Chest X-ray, PA view. Patient: 25 years old, sex M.
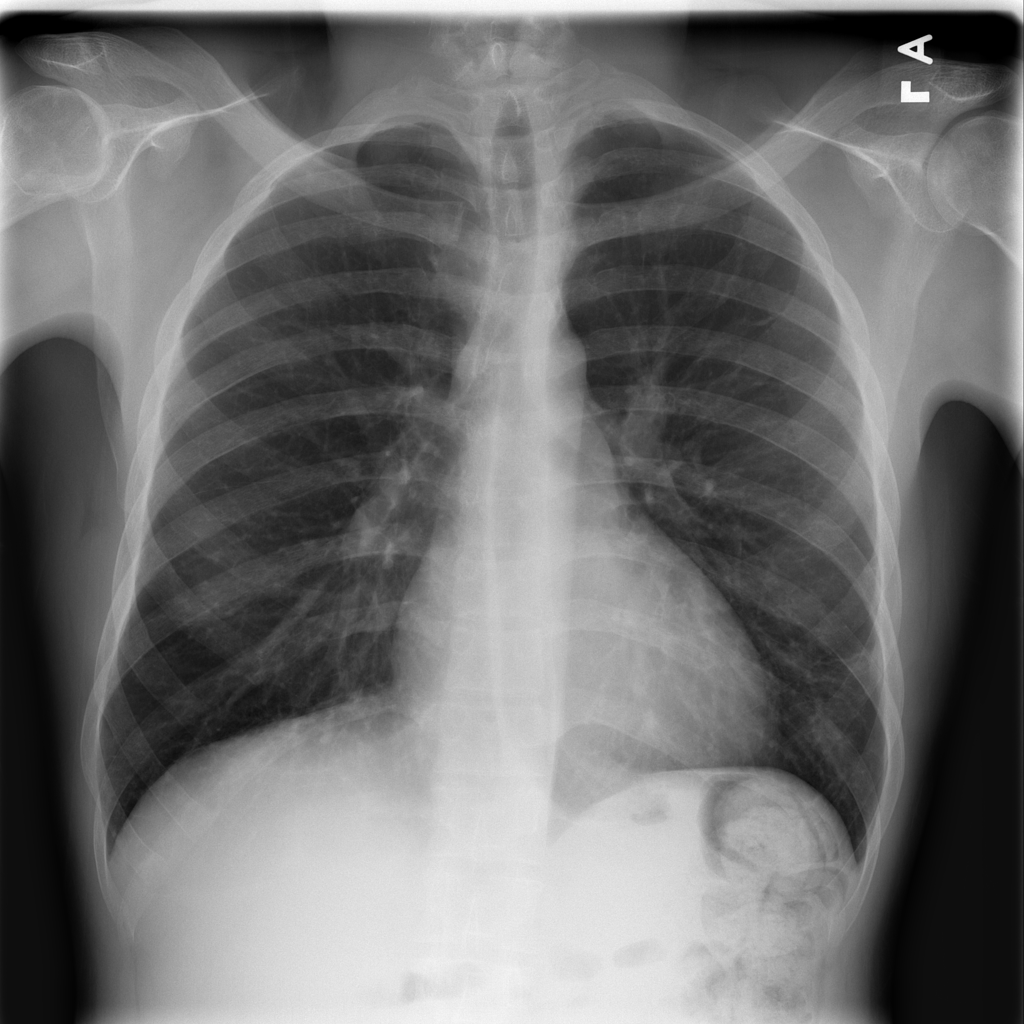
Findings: Cardiomegaly